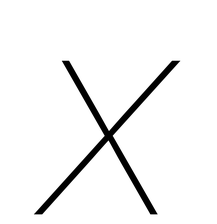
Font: Inter-Italic_Thin_Italic